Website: walmart
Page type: payment
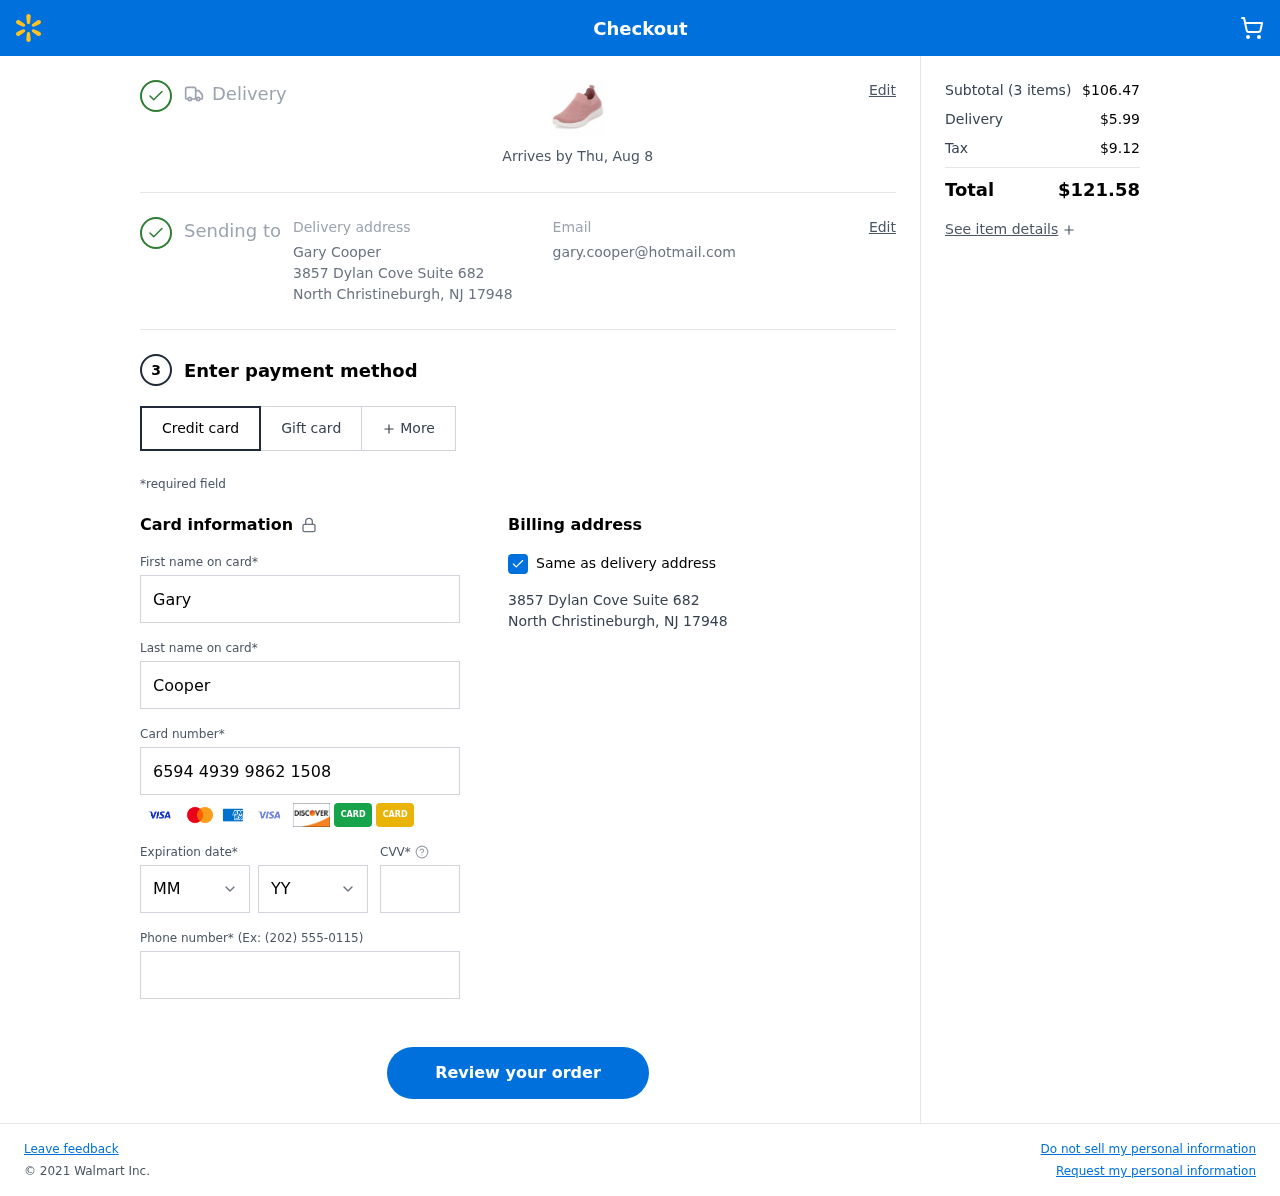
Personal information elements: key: PII_CARD_CVV
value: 532
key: PII_CARD_EXPIRY_MONTH
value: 02
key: PII_CARD_EXPIRY_YEAR
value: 29
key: PII_CARD_NUMBER
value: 6594 4939 9862 1508
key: PII_CITY
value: North Christineburgh
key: PII_EMAIL
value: gary.cooper@hotmail.com
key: PII_FIRSTNAME
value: Gary
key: PII_FULLNAME
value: Gary Cooper
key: PII_LASTNAME
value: Cooper
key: PII_PHONE
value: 3274118930
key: PII_POSTCODE
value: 17948
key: PII_STATE_ABBR
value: NJ
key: PII_STREET
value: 3857 Dylan Cove Suite 682
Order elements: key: ORDER_DELIVERY_DATE
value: Arrives by Thu, Aug 8
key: ORDER_NUM_ITEMS
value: (3 items)
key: ORDER_SUBTOTAL
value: $106.47
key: ORDER_SHIPPING_COST
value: $5.99
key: ORDER_TAX
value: $9.12
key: ORDER_TOTAL
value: $121.58